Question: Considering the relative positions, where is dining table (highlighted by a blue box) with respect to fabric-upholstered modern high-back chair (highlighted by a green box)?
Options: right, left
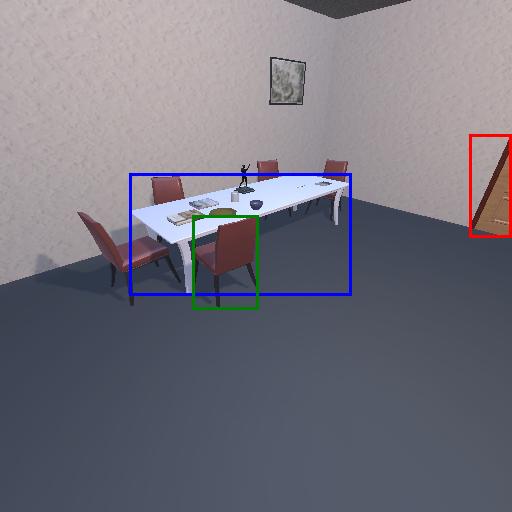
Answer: right